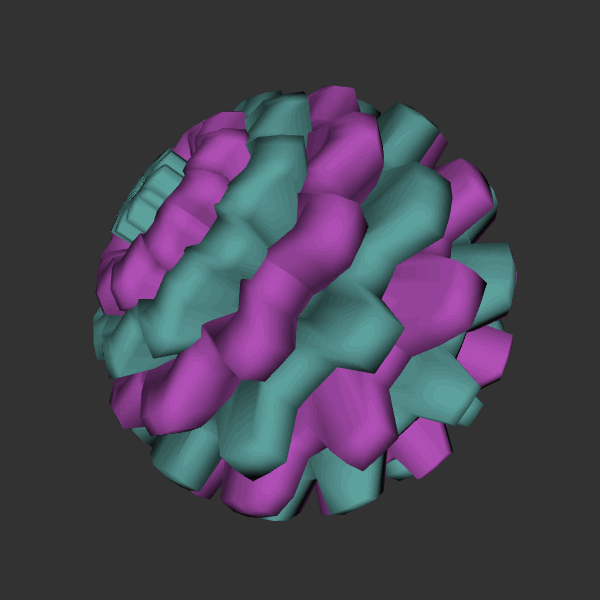
Background: dark